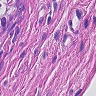
Metastatic tissue present: no